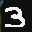
Label: 3